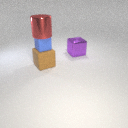
large purple metal cube behind large brown rubber cube